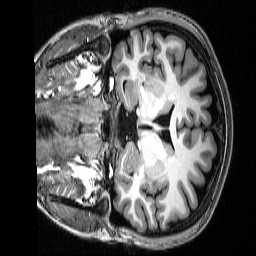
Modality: T1w
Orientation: coronal
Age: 22
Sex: female
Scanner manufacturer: siemens
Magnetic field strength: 3 T
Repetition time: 2.53 s
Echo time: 0.00339 s